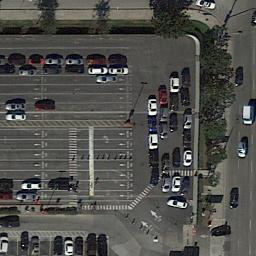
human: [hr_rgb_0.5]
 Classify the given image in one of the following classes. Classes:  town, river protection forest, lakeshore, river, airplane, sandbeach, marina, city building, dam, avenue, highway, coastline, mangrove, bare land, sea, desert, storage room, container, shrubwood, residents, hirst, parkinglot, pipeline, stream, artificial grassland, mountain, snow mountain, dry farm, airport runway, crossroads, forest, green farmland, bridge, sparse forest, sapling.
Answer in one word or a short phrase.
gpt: parkinglot